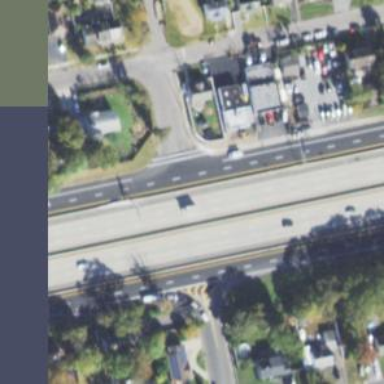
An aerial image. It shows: Secondary road intersecting in cloverleaf junction.